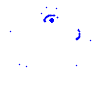
Particle: pion